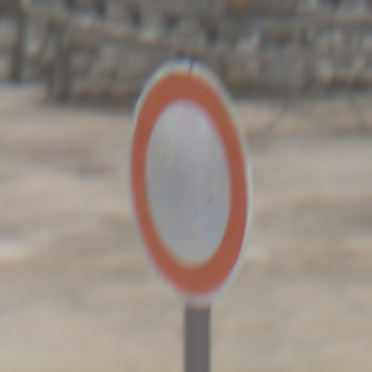
Verkehrszeichen: VerbotFahrzeugeAllerArt
Umgebung: Roofed, Special
Tageszeit: Midday
Wetter: Overcast
Licht: Natural
Jahreszeit: NotSpecified
Kontrast: LowContrast